Question: I am sure this was asked before I just cant mange to find it.
Using a bootstrap panel that is 100% the height of a window, I want the content of the panel .mybox to stretch 100%
'''
<body>
<div class="content">
<div class="panel panel-default">
<div class="panel-heading">Map</div>
<div class="panel-body">
<div class="mybox"> </div>
</div>
</div>
</div>
'''
'''
html, body {
height: 100%;
width: 100%;
}
.content {
height: 100%;
}
.panel {
height: 100%;
}
.panel-body {
height: 100%;
}
.mybox {
background-color: black;
height: 100%;
width: 100%;
}
'''
But the result is that mybox overflows the border of the panel: see this plunker <URL>

I tried playing with the panel padding/margin but setting the bottom to 0 or -5 but dont know how to get the black box to stay inside the panel at 100%, also tried setting the overflow to hidden.
Is there something obvious that I am missing here?
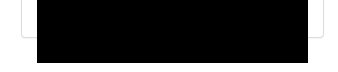
Answer: You can just set the panel-body bottom padding to the panel-heading 40px + padding size 15px: 'padding-bottom: 55px;'
<URL>